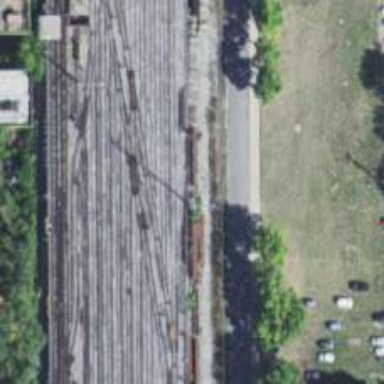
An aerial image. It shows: Bridge over electrified rail yard.